Question: I work in canvas and I want to draw some lines.
I have a first line defined by 2 points P1 (x1,y1) and P2 (x2,y2).
I know how to calculate distance r between these 2 points with formula : sqrt((x2-x1)^2 + (y2-y1)^2) .
My problem is the following. With a defined angle Alpha, I would like to calculate coords of a point P3 (x3,y3) like distances P1P3 = P1P2 = r.
I guess it's a problem with trigonometry or polar coords perhaps but I don't remember these notions and I have some problems to find the solution.
The following image resumes the post and show a representation :

Someone has some ideas about the solution ?
Thanks by advance for your help.
Sylvain
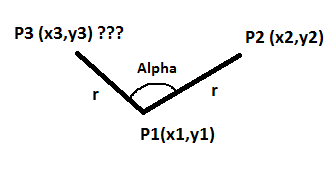
Answer: The basic idea is to rotate the difference vector:
'''
dx := x2 - x1
dy := y2 - y1
dx' := cos alpha * dx - sin alpha * dy
dy' := sin alpha * dx + cos alpha * dy
x3 := x1 + dx'
y3 := x1 + dy'
'''